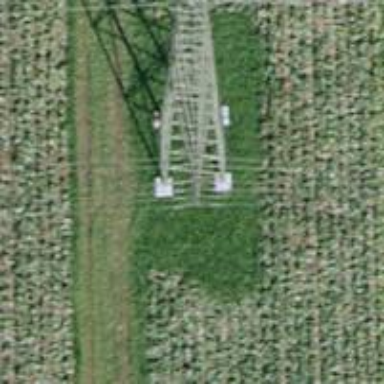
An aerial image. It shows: Power line in the image.